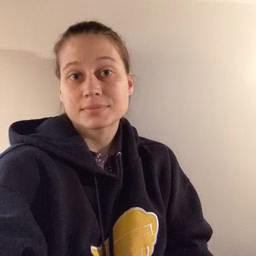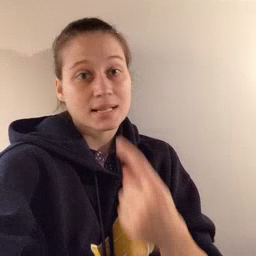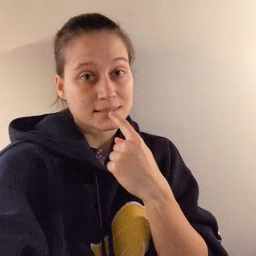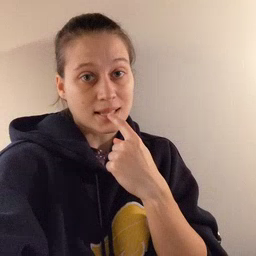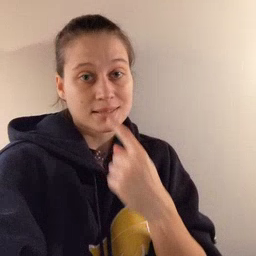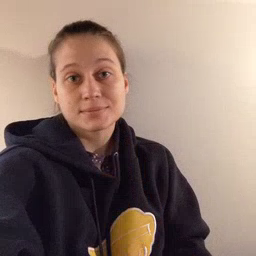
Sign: tongue